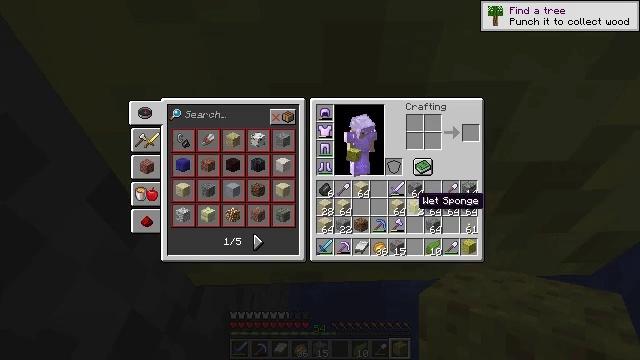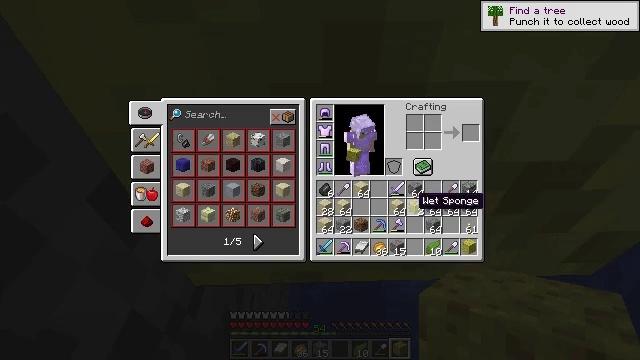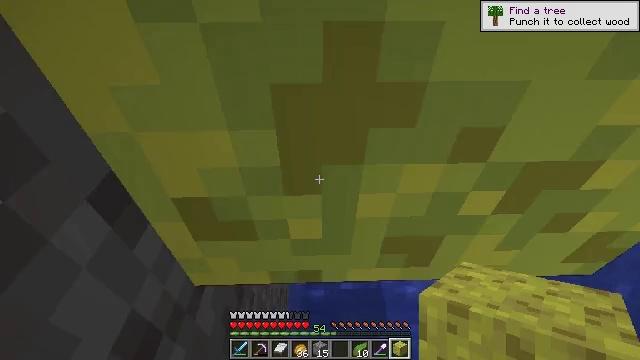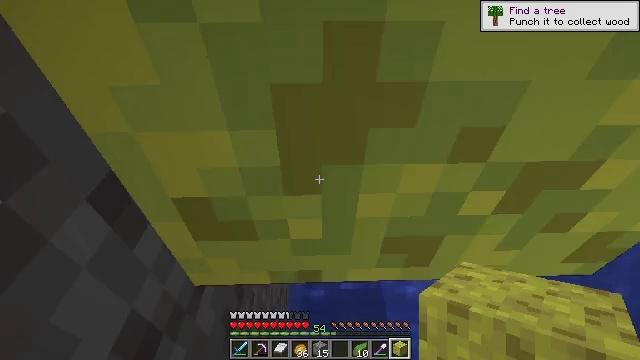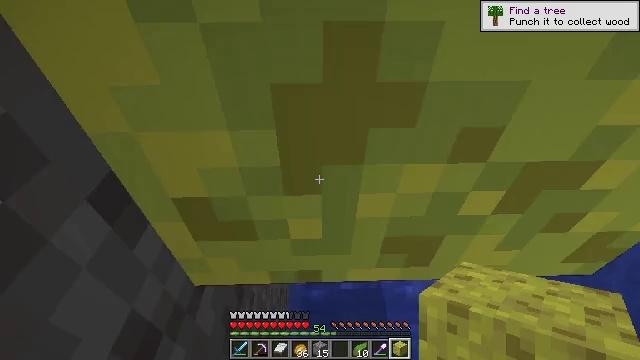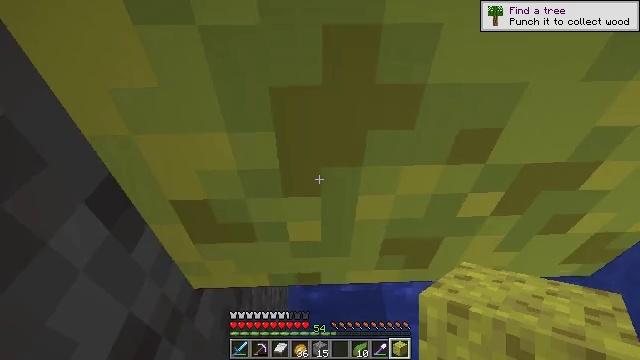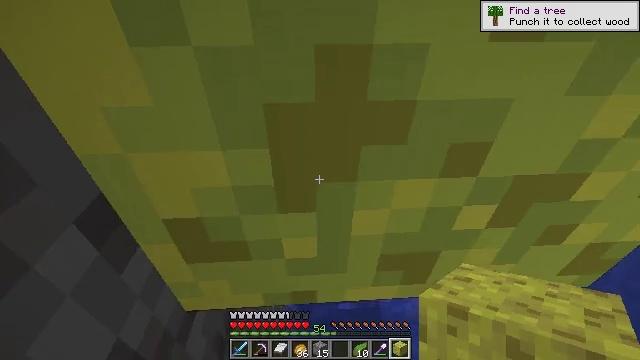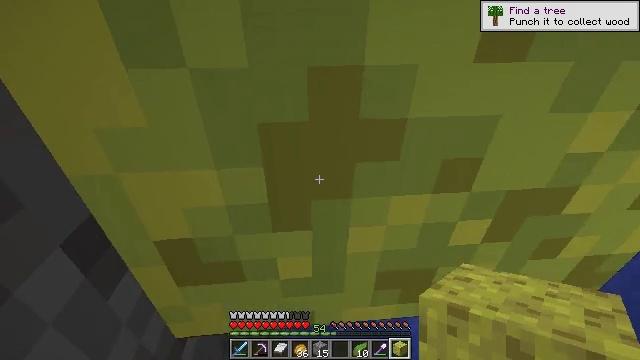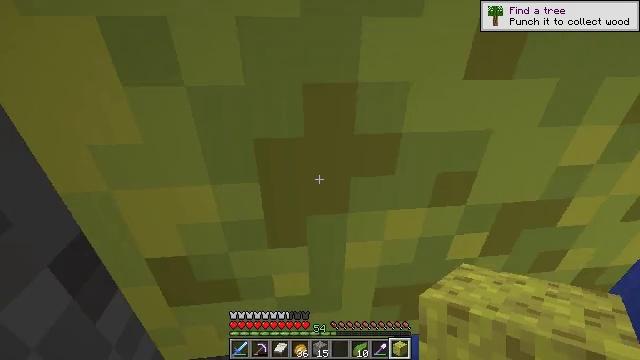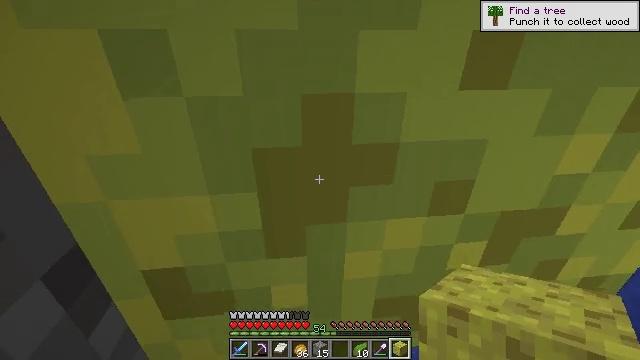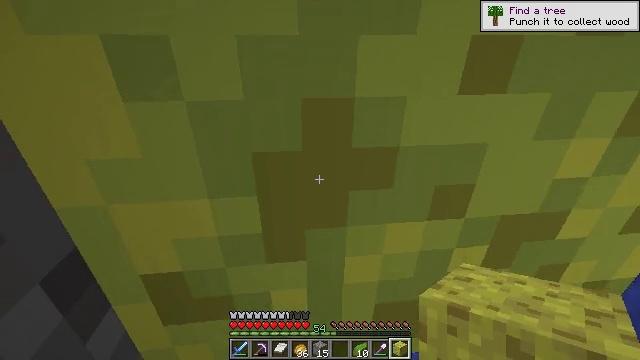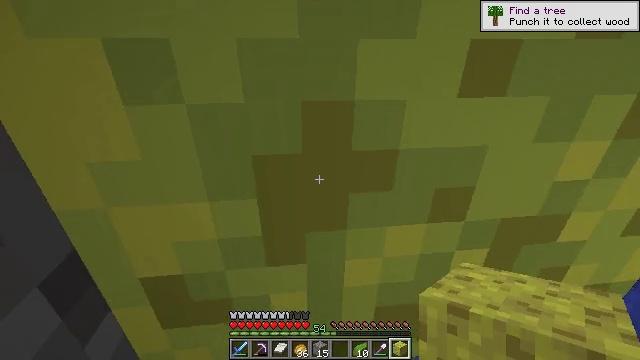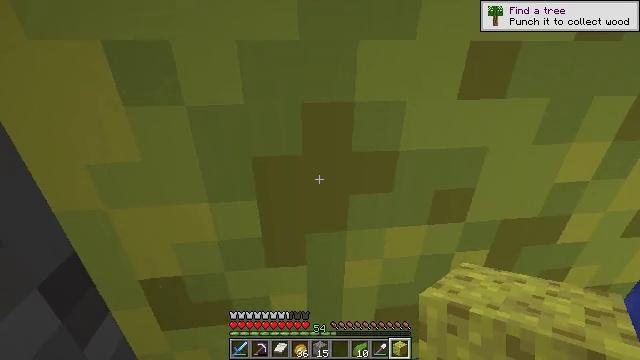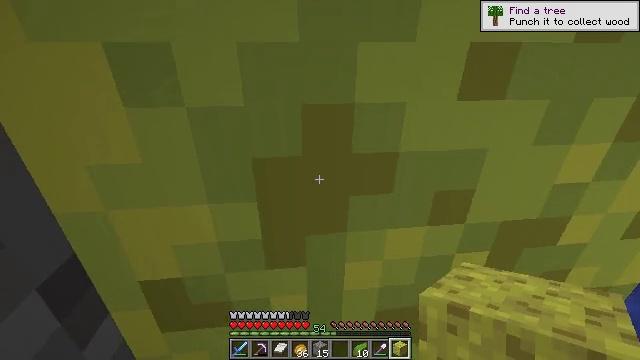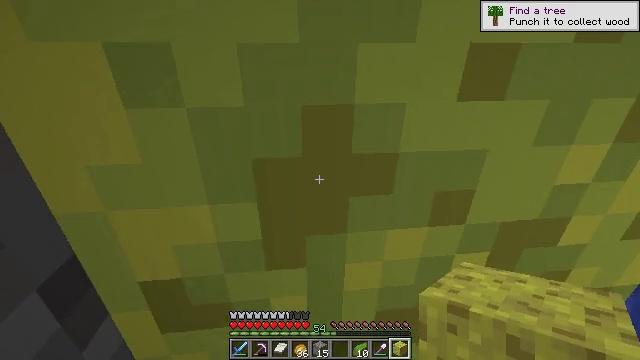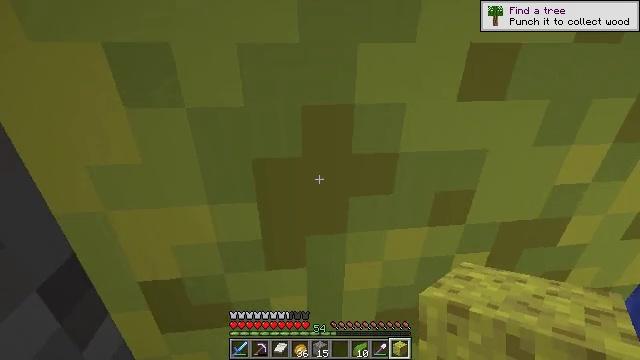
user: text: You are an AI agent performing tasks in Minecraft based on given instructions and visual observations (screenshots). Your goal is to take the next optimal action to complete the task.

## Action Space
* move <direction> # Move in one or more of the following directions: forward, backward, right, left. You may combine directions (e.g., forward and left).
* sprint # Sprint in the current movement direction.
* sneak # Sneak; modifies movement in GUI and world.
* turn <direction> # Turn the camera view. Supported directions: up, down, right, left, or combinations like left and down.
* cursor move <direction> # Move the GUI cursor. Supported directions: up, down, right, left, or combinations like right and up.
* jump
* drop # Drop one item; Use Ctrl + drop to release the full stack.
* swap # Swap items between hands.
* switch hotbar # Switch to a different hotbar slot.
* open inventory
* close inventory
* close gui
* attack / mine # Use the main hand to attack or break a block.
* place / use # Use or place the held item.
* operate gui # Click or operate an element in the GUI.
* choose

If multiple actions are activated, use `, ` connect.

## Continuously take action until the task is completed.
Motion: motion action
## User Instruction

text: Acquire a wet sponge from an ocean monument.
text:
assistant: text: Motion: no_op
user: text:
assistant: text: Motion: close inventory
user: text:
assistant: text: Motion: close inventory
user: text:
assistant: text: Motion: close inventory
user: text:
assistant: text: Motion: no_op
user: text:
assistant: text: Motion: turn right and up
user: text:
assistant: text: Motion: turn right and up
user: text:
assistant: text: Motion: turn right and up
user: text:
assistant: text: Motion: turn up
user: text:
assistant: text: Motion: no_op
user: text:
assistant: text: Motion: no_op
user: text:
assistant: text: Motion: no_op
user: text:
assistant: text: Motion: no_op
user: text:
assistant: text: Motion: no_op
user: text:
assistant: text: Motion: no_op
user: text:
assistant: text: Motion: open inventory
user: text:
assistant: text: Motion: open inventory
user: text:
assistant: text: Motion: open inventory
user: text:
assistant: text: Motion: cursor move right
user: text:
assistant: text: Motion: cursor move right
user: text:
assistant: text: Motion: cursor move right
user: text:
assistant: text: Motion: no_op
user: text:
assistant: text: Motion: cursor move right
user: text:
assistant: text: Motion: cursor move down
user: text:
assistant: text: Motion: no_op
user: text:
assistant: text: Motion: no_op
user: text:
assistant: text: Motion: no_op
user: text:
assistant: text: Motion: no_op
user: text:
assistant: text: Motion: no_op
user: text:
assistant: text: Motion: operate gui